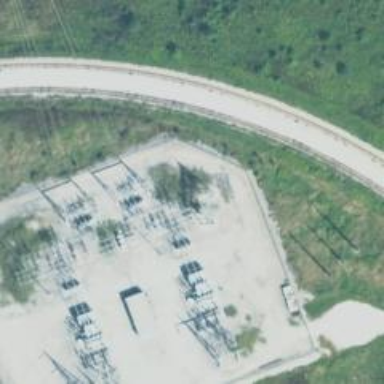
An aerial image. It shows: Switch used for power control.